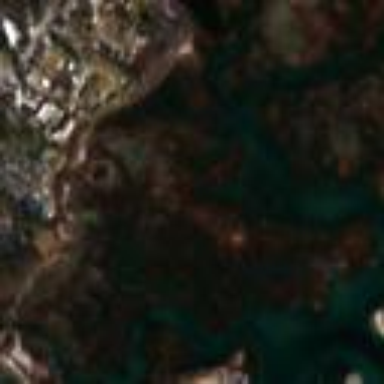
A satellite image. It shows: Saltmarsh wetland.